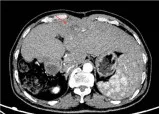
Results of multi-phase CT scans can be evaluated after different periods of conversion therapy. The red arrow indicates an intrahepatic tumor. (F) CT image after preoperation in the period of the arterial phase.
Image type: radiology (ct)